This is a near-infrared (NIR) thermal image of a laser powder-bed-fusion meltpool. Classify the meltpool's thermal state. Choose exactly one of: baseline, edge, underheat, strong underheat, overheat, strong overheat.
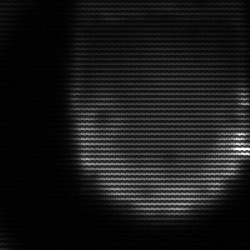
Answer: edge